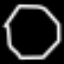
Label: octagon